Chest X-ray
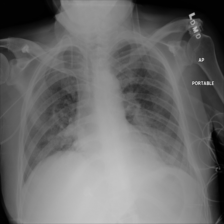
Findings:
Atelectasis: negative
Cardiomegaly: negative
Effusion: negative
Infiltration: negative
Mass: negative
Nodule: negative
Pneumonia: negative
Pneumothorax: negative
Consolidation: negative
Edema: negative
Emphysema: negative
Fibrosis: negative
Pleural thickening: negative
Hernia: negative